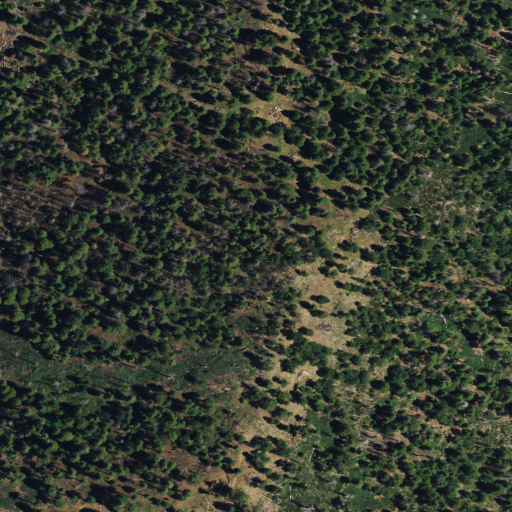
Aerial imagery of mountain in California named Crow Peak containing shrub and evergreen forest